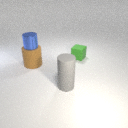
large brown rubber cylinder to the left of small gray rubber cylinder